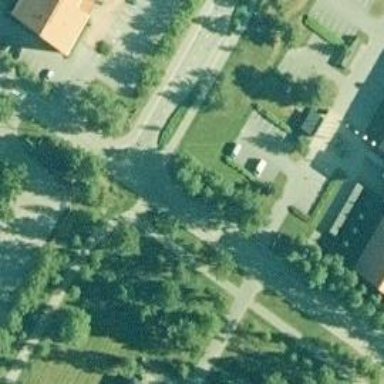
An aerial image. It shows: Asphalt cycleway.